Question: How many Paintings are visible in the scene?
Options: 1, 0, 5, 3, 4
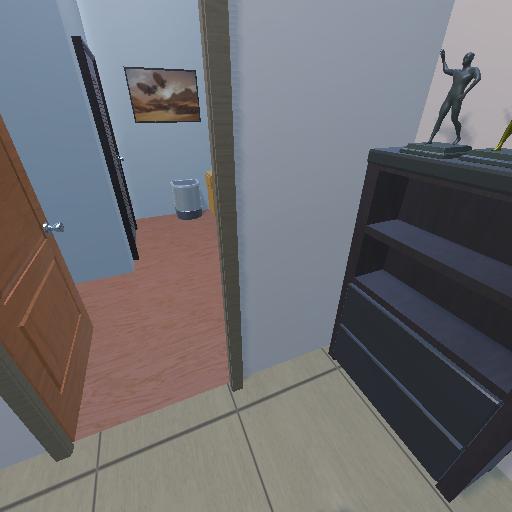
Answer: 1